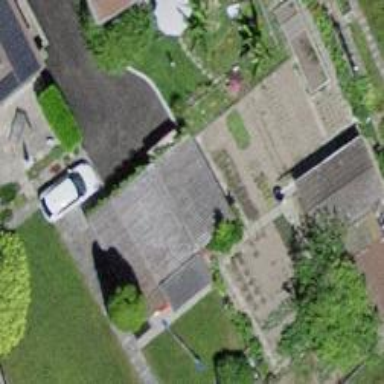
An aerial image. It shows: Gabled roof garage.